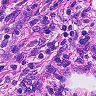
Metastatic tissue present: yes